Interaction volume radius: 10 \u00c5
Interaction volume height: 10 \u00c5
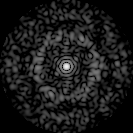
Disorder parameter: 0.8289